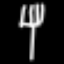
Label: fork